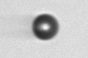
Label: bead